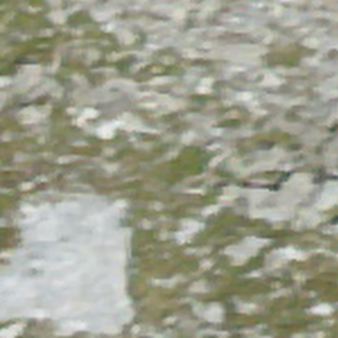
Label: other